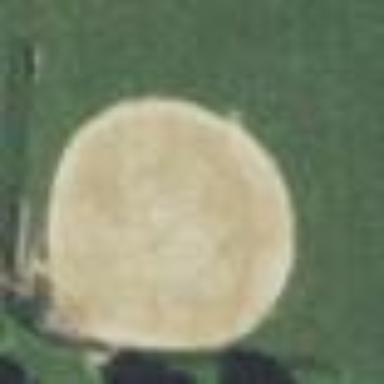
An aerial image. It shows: Baseball pitch for leisure and sports activities.